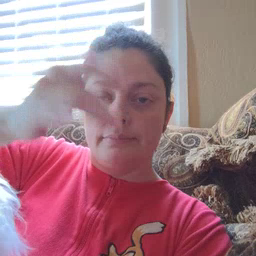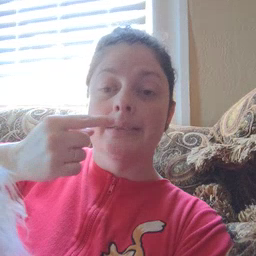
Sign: lips